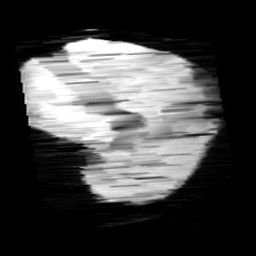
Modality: minIP
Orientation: sagittal
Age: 13
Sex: male
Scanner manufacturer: siemens
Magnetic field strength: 3 T
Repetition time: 0.027 s
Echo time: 0.02 s